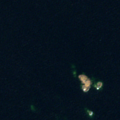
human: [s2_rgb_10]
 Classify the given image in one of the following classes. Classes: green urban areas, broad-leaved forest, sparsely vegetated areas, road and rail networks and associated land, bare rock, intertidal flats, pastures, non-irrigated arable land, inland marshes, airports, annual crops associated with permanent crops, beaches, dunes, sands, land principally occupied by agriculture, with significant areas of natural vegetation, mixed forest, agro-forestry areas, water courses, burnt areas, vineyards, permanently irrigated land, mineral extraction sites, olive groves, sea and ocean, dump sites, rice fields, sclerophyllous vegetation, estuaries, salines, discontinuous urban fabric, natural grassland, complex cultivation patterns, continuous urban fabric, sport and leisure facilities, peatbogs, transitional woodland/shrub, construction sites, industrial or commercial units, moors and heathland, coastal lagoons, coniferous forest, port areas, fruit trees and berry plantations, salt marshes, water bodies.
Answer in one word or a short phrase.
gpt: sea and ocean